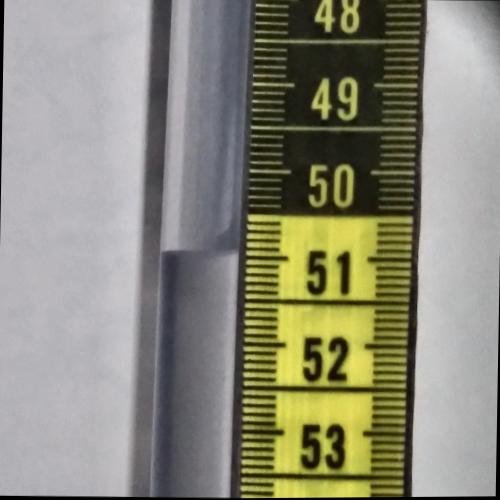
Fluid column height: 50.9 cm